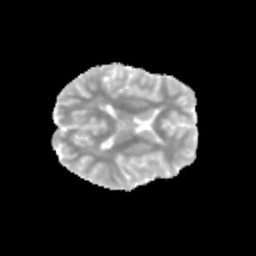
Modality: MD
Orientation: axial
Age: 13
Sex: female
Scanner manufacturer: siemens
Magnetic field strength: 3 T
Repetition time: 3.8 s
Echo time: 0.07 s